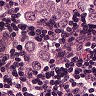
Metastatic tissue present: yes